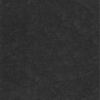
Label: dusty